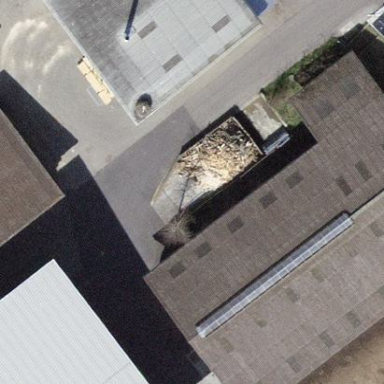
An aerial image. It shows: Cowshed building.